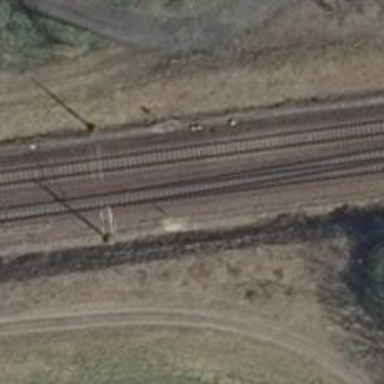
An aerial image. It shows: Railway track.